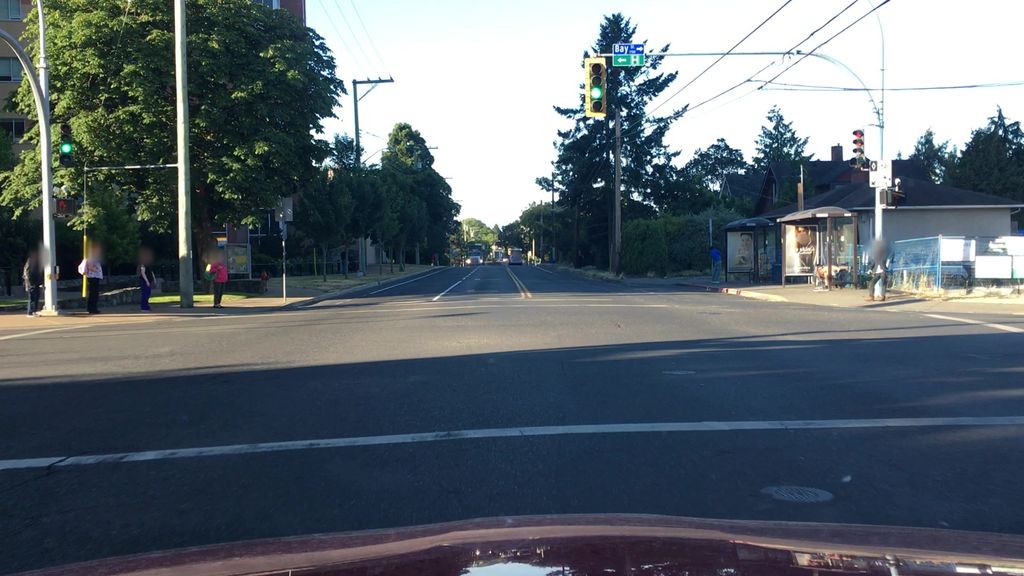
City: victoria